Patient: sex M, age 69
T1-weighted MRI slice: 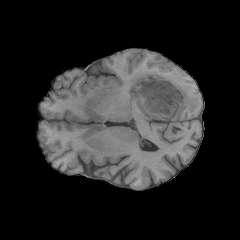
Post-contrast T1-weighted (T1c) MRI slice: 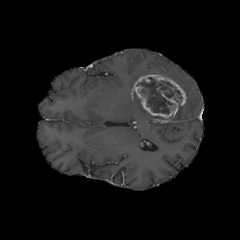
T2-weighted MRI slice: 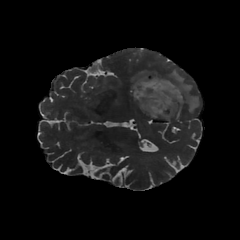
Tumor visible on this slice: yes
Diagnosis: Glioblastoma, IDH-wildtype
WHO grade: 4